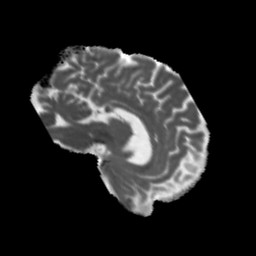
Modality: MD
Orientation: sagittal
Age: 43
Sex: male
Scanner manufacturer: siemens
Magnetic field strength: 3 T
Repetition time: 5.47 s
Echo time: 0.0854 s